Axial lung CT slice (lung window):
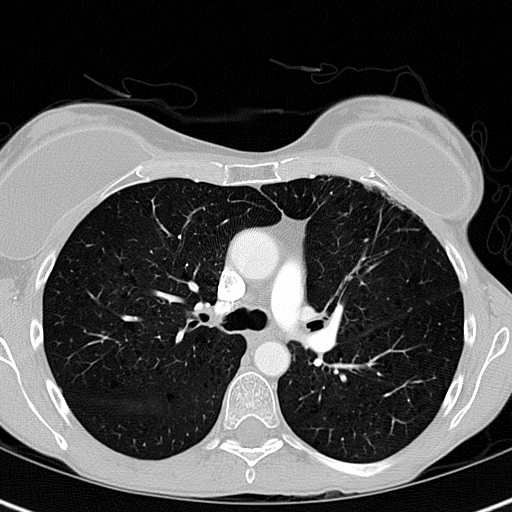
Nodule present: no